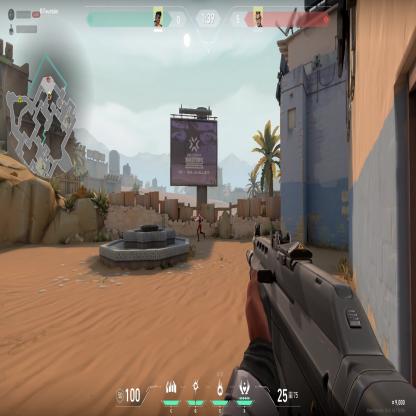
Label: enemy